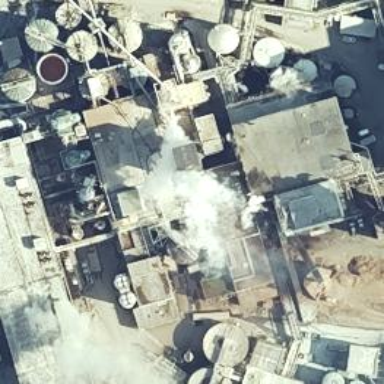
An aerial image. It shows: Building which is power plant.